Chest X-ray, AP view. Patient: 56 years old, sex F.
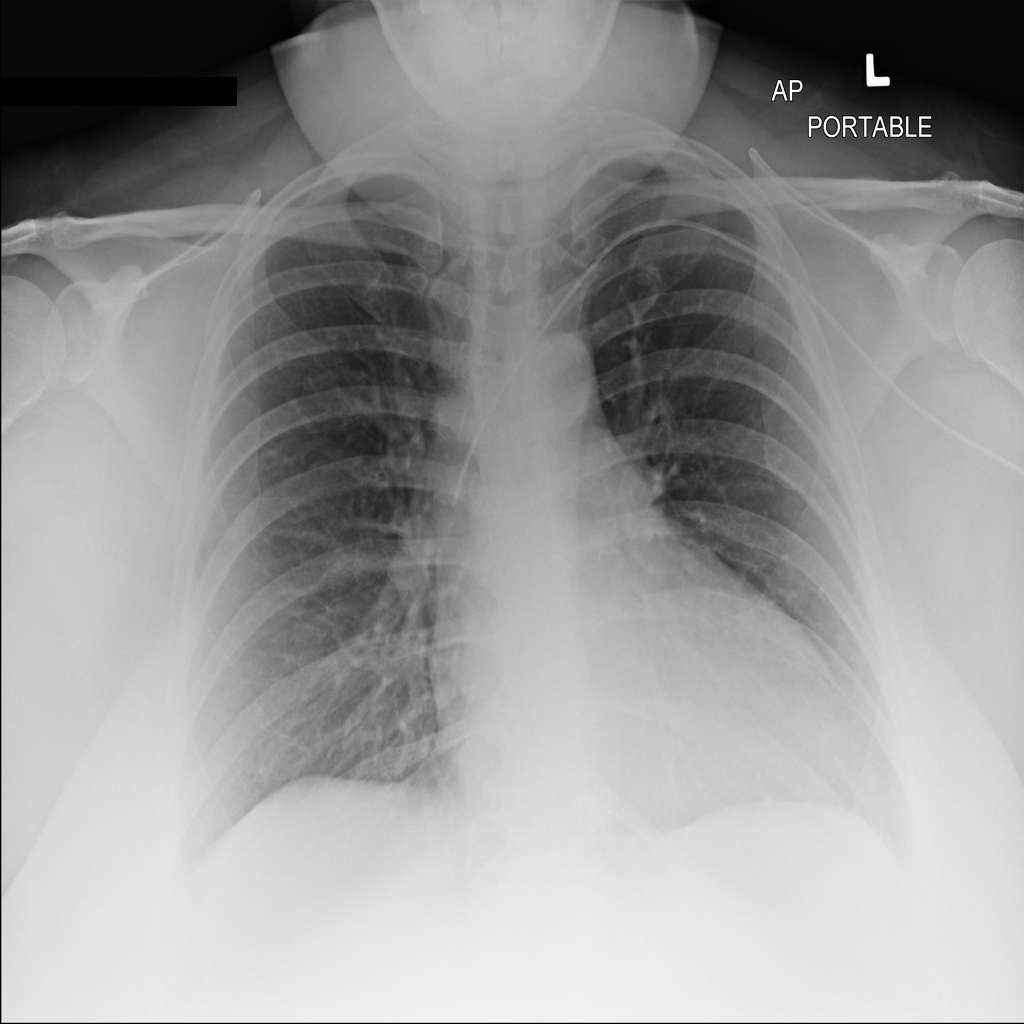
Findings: No Finding